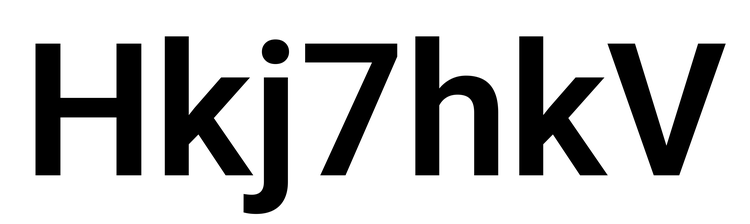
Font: Roboto_SemiBold